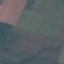
Land use / land cover class: AnnualCrop